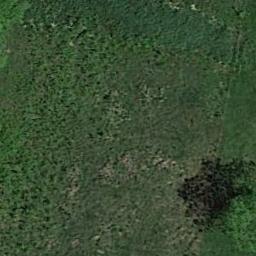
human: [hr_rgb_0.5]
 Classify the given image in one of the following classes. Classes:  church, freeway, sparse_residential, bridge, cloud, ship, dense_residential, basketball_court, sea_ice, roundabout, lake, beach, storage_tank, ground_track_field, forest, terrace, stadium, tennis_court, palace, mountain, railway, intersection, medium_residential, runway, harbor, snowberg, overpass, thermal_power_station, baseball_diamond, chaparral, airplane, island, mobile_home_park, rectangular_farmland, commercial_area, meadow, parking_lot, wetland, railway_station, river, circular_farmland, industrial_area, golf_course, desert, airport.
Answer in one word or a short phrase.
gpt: meadow